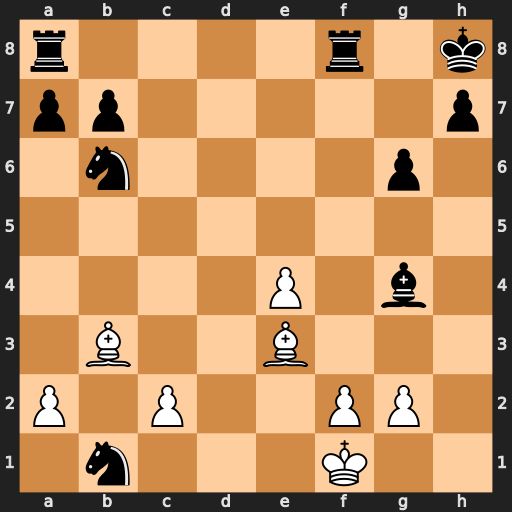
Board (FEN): r4r1k/pp5p/1n4p1/8/4P1b1/1B2B3/P1P2PP1/1n3K2
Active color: w
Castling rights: -
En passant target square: -
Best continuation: Bd4+ Rf6 Bxf6#